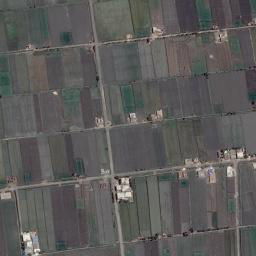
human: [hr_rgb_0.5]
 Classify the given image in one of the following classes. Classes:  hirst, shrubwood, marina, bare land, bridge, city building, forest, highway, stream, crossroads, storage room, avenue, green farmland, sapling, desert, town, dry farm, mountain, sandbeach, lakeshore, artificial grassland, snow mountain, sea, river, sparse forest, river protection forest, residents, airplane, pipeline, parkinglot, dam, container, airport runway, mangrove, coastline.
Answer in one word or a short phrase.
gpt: green farmland